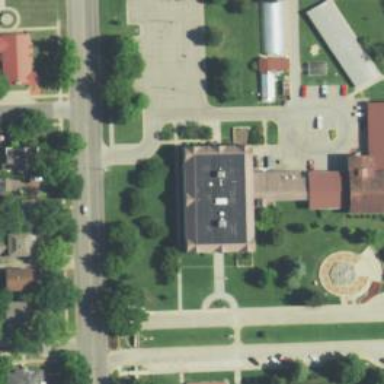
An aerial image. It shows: School building.